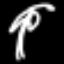
Label: palm tree